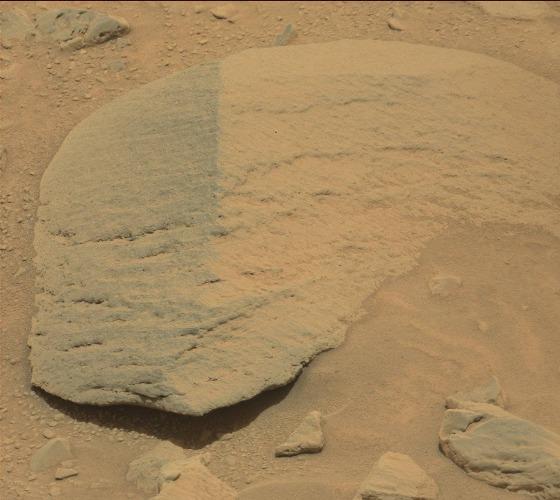
Terrain classes present: Bedrock, Gravel / Sand / Soil, Rock, Shadow